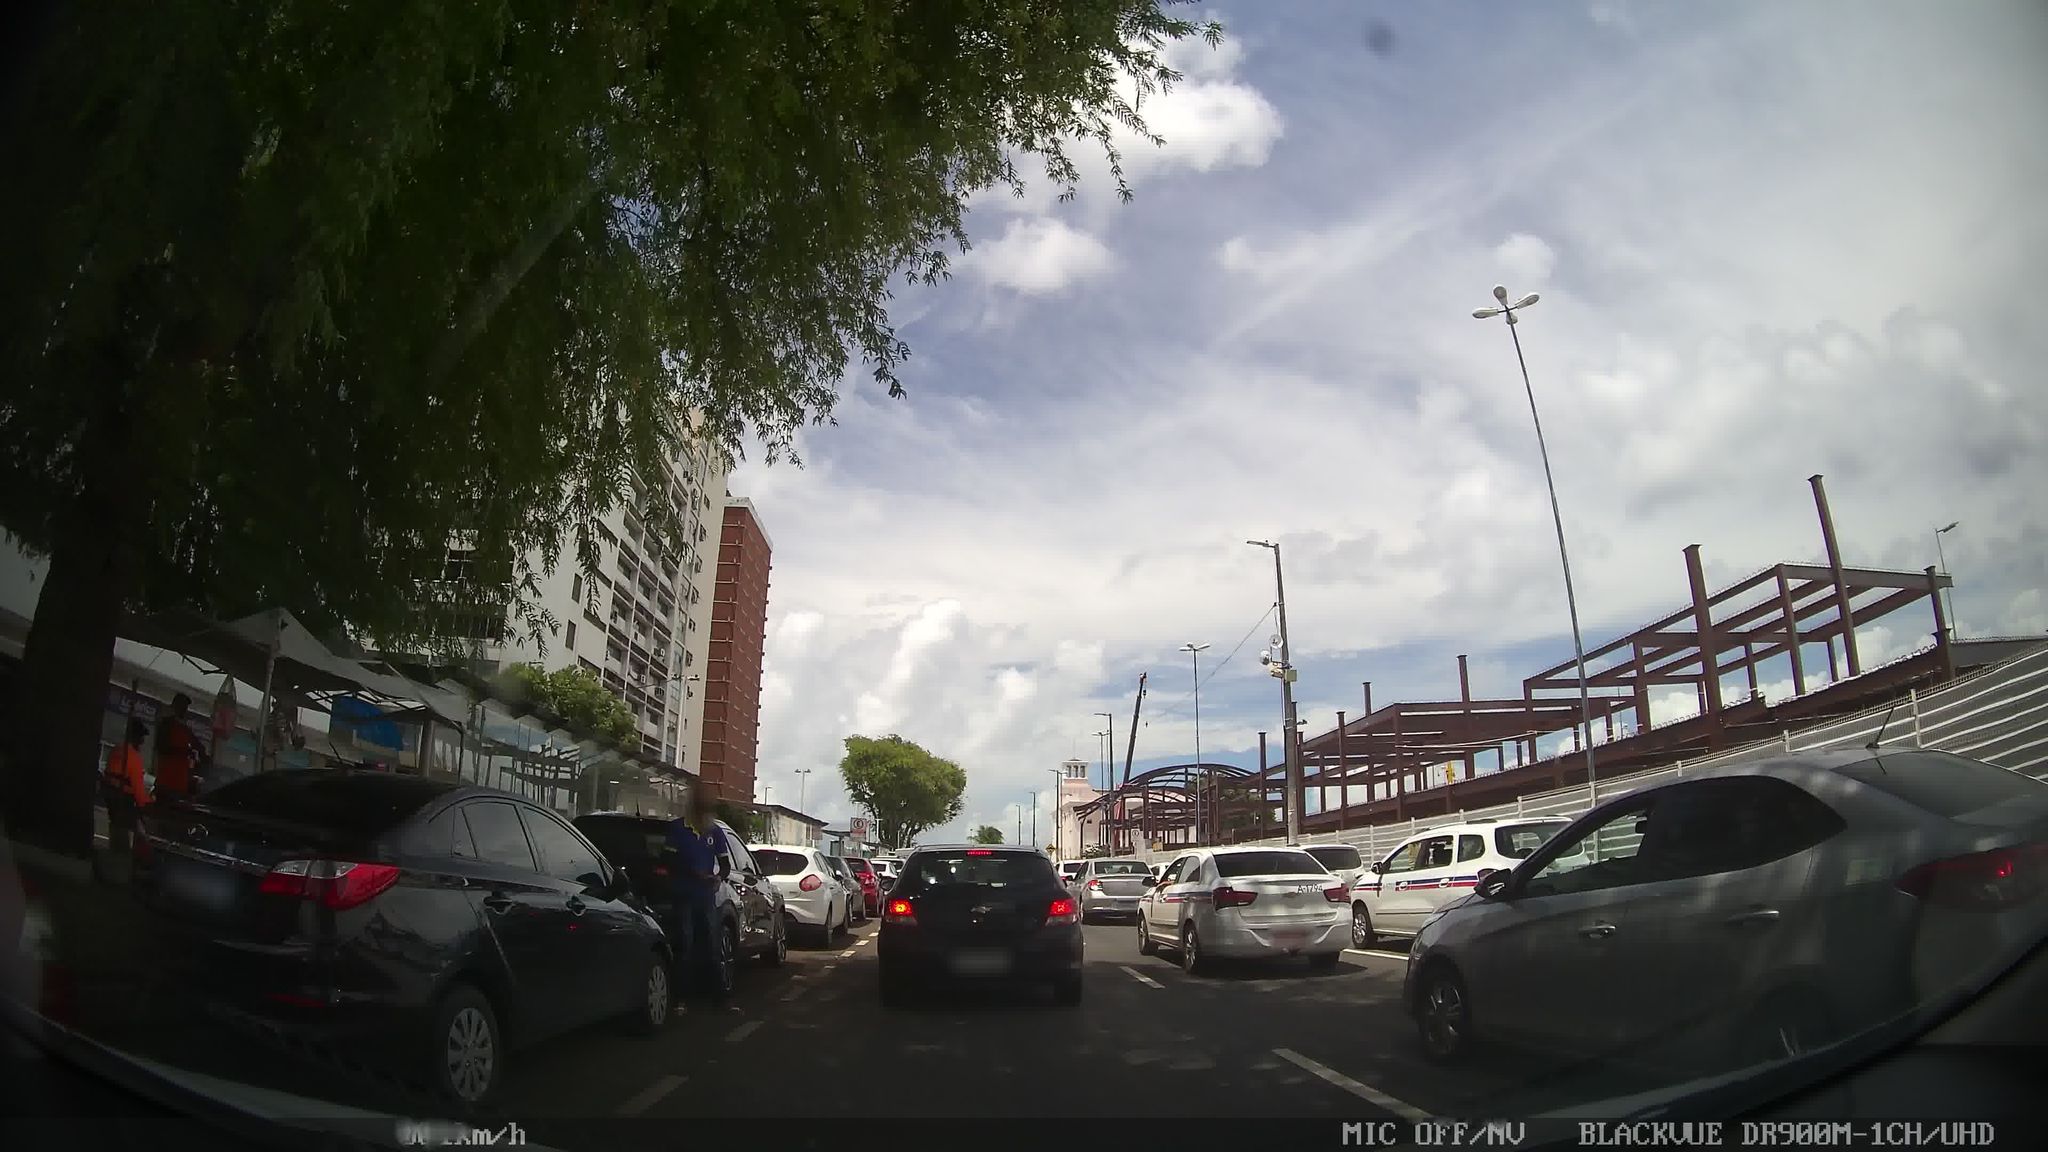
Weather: cloudy
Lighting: day
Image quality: good
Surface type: driving surface
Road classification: primary
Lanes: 2
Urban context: urban centre
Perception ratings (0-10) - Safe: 3.36, Lively: 4.45, Beautiful: 6.17, Boring: 1.87, Depressing: 2.81, Wealthy: 5.99